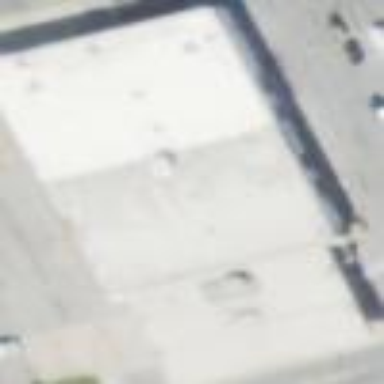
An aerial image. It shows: Building used as car repair shop.